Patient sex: M
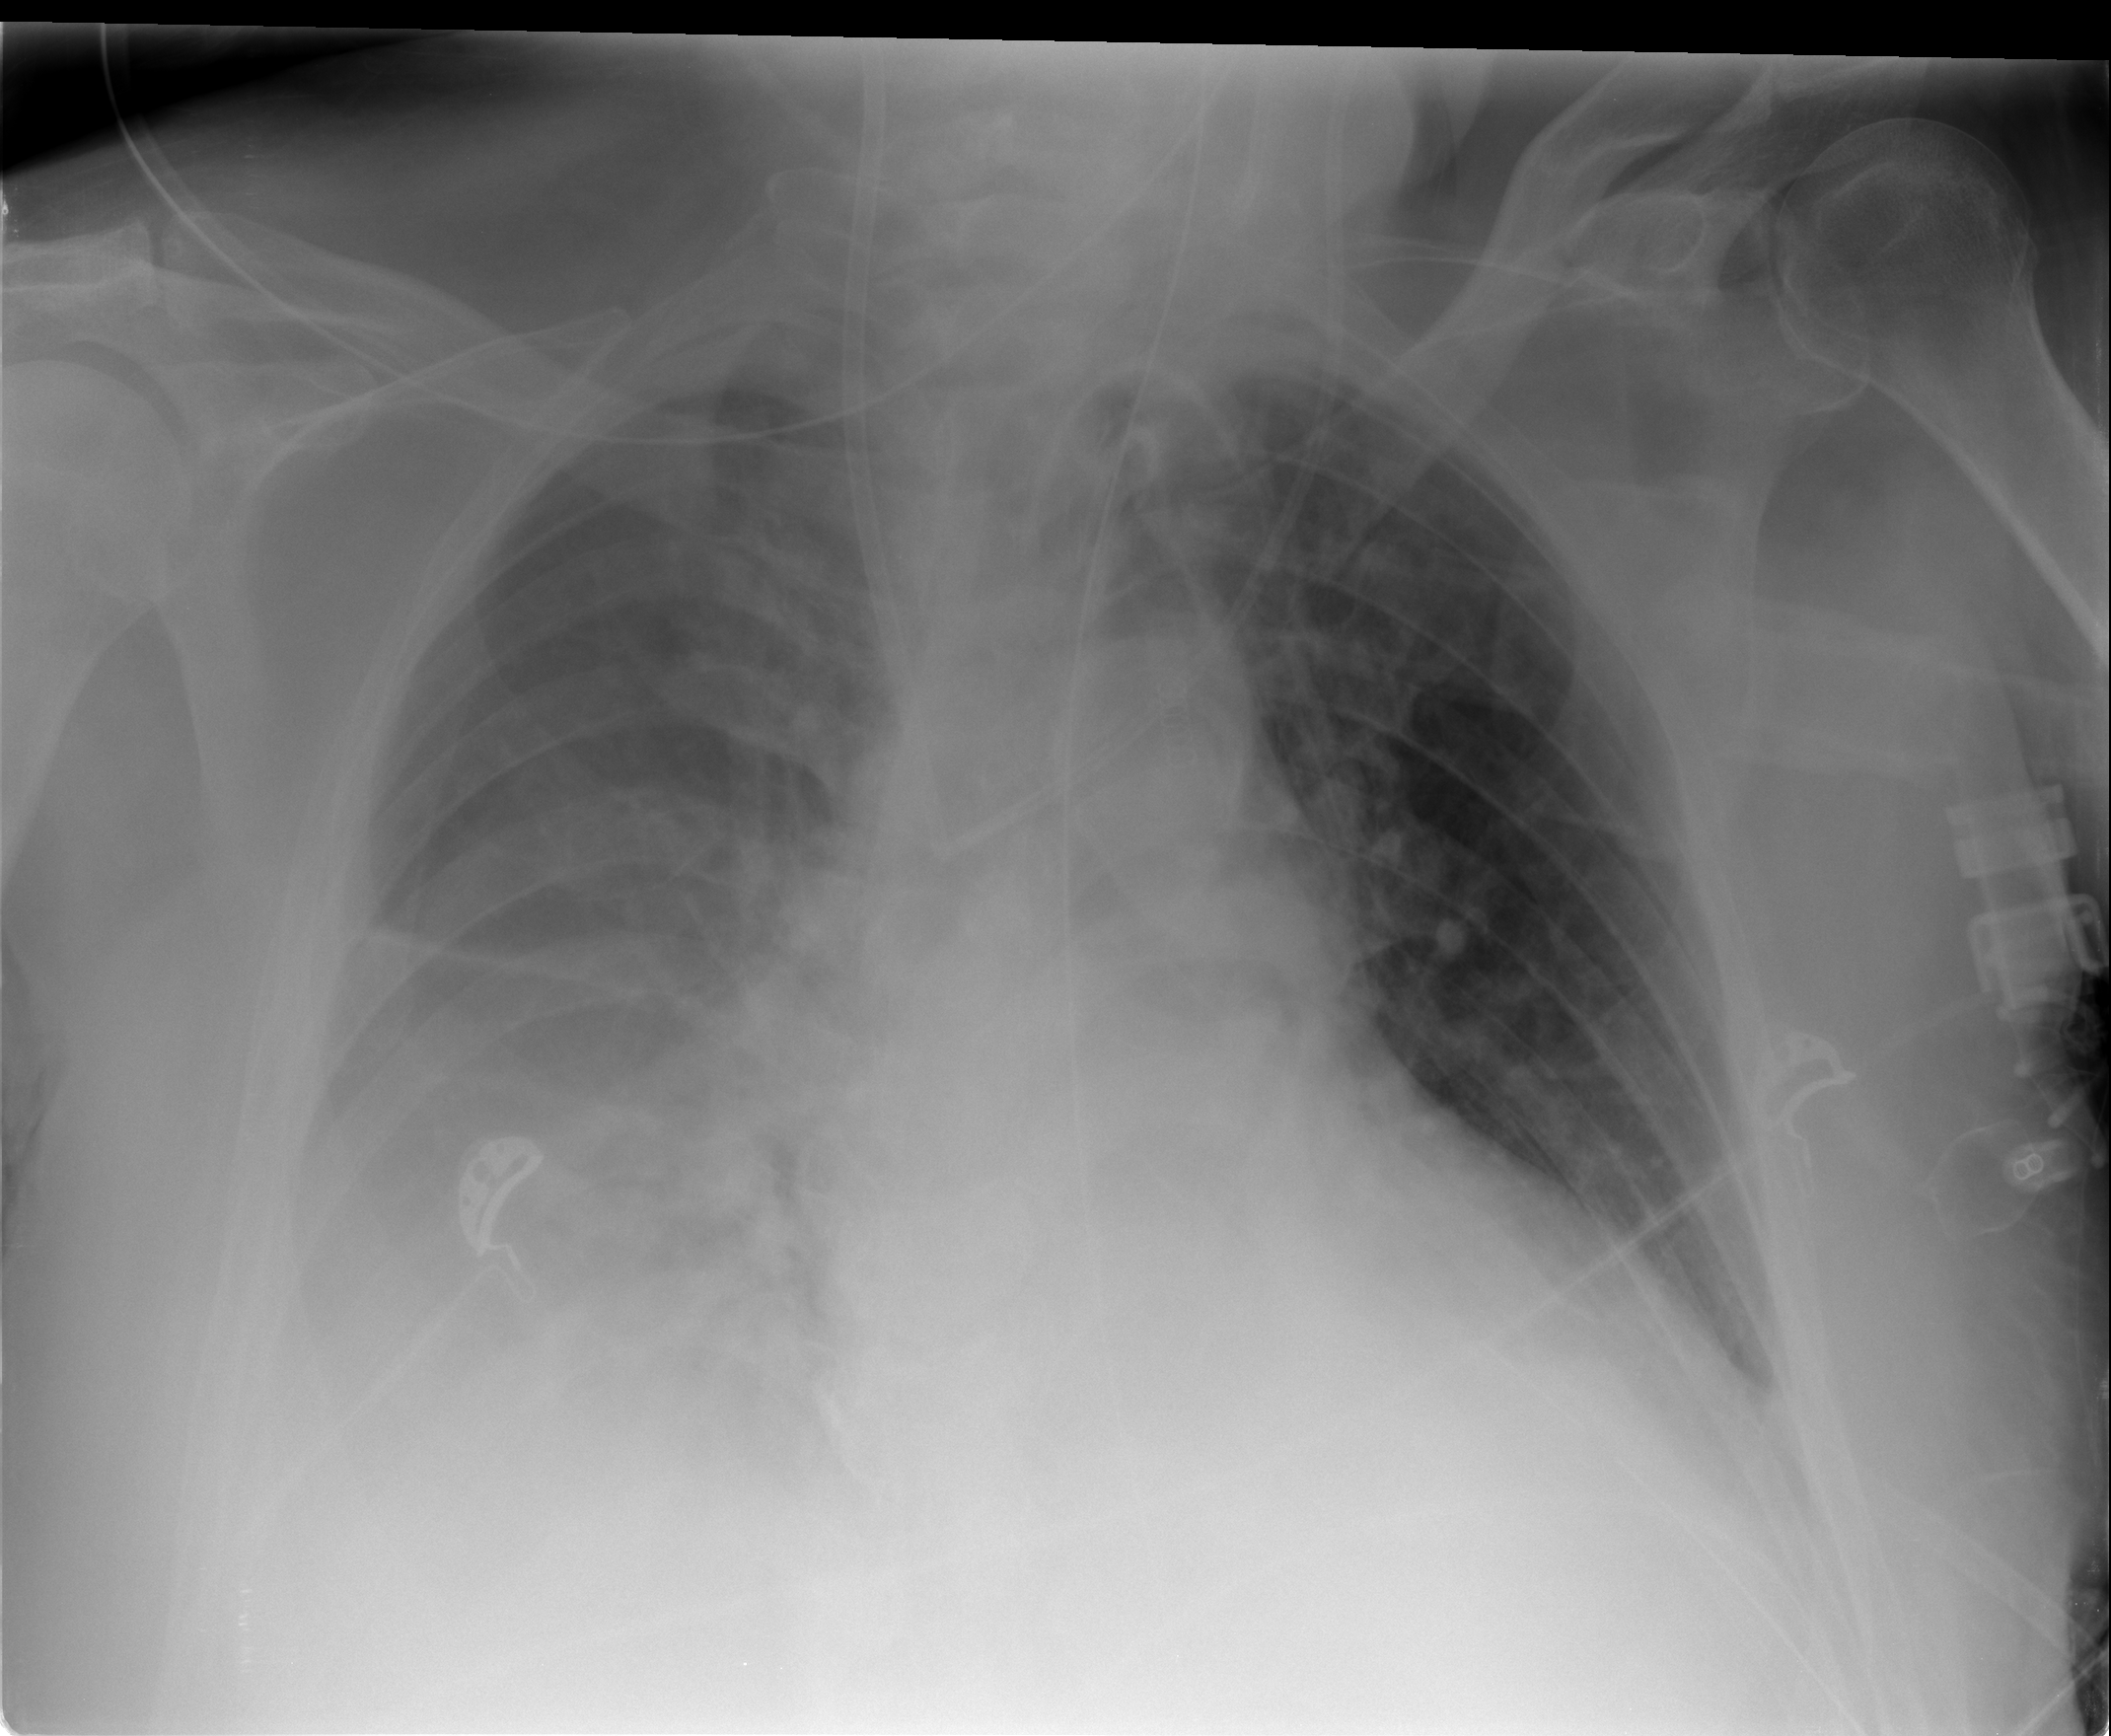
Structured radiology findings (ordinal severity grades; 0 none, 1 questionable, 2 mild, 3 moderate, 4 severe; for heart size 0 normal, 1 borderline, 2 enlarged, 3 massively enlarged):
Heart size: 2
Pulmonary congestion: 2
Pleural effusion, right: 3
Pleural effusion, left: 1
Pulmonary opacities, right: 2
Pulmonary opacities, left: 1
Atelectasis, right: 3
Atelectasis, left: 2